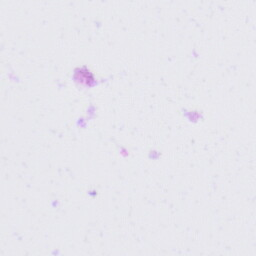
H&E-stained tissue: Tonsil